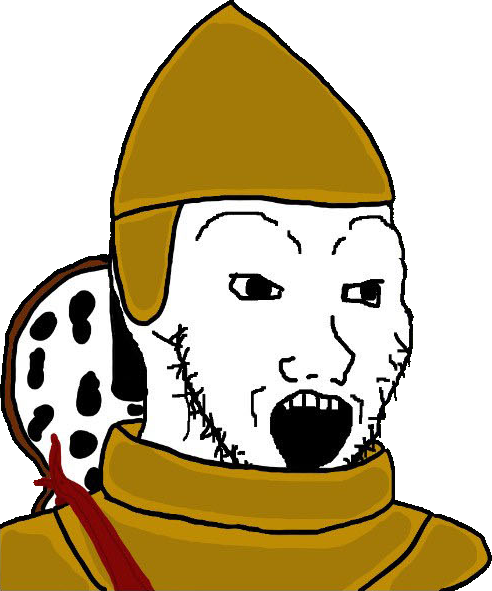
Label: 5_Soyjak